Question: I am making a game (see my previous threads) and have encountered a lot of problems on the way. All I know is that he code compiles, runs, but nothing appears in the window, it's just grey. At Andrew Thompson's suggestion, I am posting the entire compilable version here. Sorry for the length but it is ALL the code in the program. And a lot of things will probably not make sense (unused ActionPerformed to name one), partially because I implemented code in the event that I would need it but mostly because I have never done this before.
Also, so far I have no multithreading, because once again, I am new to this, so ideally I would like to keep it that way, if only for the sake of my sanity.
EDIT: Forgot to mention I have 4 PNGs in there representing the 4 different objects that appear. My code is flexible enough for you to supply your own. Here is the image I am using for ships  just make copies, put them the source file and name them "Enemy-ship" "ship2" "Ebullet" and "PBullet"
'''
import java.awt.event.ActionEvent;
import java.awt.event.ActionListener;
import javax.swing.Timer;
import javax.swing.JFrame;
public class GameController extends JFrame implements ActionListener {
/**
*
*/
private static final long serialVersionUID = -3599196025204169130L;
private static GameView window;
private static Timer time;
public GameController()
{
setTitle("Space Shooter");
setDefaultCloseOperation(JFrame.EXIT_ON_CLOSE);
setSize(800, 600);
//window = new GameView(800,600);
//window.setVisible(true);
//
}
//TODO spawn
/*public static void main(String args[])
{
//GameController c = new GameController();
window = new GameView(800,600);
window.setVisible(true);
time = new Timer(40, this);
time.schedule( new TimerTask(){
public void run(){GameState.update();
window.paintComponents(null);}
},0, 40);
}*/
public void display() {
add(new GameView(800,600));
pack();
setMinimumSize(getSize());// enforces the minimum size of both frame and component
setVisible(true);
}
public static void main(String[] args) {
GameController main = new GameController();
main.display();
time = new Timer(40, main);
}
@Override
public void actionPerformed(ActionEvent e) {
if(e instanceof EndEvent)//TODO fix this
{
}
else
{
repaint();
}
}
}
package Game;
import java.awt.*;
import java.awt.event.ActionEvent;
import java.awt.event.ActionListener;
import javax.swing.*;
public class GameView extends JComponent implements ActionListener{
/**
*
*/
private static final long serialVersionUID = -2869672245901003704L;
private static final Graphics Graphics = null;
private boolean liveGame;//used so that buttons cannot be clicked after game is complete
private GameState gs;
private Player p;
private int w, h;
public GameView(int width, int height)
{
liveGame = true;
gs = new GameState();
GameState.init(width, height);
p = new Player(width/2,(height*7)/8);
this.setBackground(Color.BLACK);
paintComponents(Graphics);
w = width;
h = height;
}
@Override
public Dimension getMinimumSize() {
return new Dimension(w, h);
}
@Override
public Dimension getPreferredSize() {
return new Dimension(w, h);
}
@Override
public void paintComponent(Graphics g) {
int margin = 10;
Dimension dim = getSize();
super.paintComponent(g);
g.setColor(Color.black);
GameState.update();
for(Bullet j : GameState.getEnBullets()){
g.drawImage(j.getImage(),j.getX(), j.getY(), null);}
for(Enemy j : GameState.getEnemies()){
g.drawImage(j.getImage(),j.getX(), j.getY(), null);}
for(Bullet j : GameState.getPlayBullets()){
g.drawImage(j.getImage(),j.getX(), j.getY(), null);}
g.fillRect(margin, margin, dim.width - margin * 2, dim.height - margin * 2);
}
public void paintComponents (Graphics g)
{
for(Bullet j : GameState.getEnBullets()){
g.drawImage(j.getImage(),j.getX(), j.getY(), null);}
for(Enemy j : GameState.getEnemies()){
g.drawImage(j.getImage(),j.getX(), j.getY(), null);}
for(Bullet j : GameState.getPlayBullets()){
g.drawImage(j.getImage(),j.getX(), j.getY(), null);}
this.paint(g);
}
public void refreshImage()
{
this.removeAll();
paintComponents(Graphics);
}
public void actionPerformed(ActionEvent e) {
}
}
package Game;
import java.awt.event.ActionEvent;
import java.util.ArrayList;
import javax.swing.JFrame;
public class GameState {
private static ArrayList<Bullet> playBullets;
public static ArrayList<Bullet> getPlayBullets() {
return playBullets;
}
public static ArrayList<Bullet> getEnBullets() {
return enBullets;
}
public static ArrayList<Enemy> getEnemies() {
return enemies;
}
public static Player getP() {
return p;
}
private static ArrayList<Bullet> enBullets;
private static ArrayList<Enemy> enemies;
private static int X, Y;//for limit of screen so nothing can go outside of screen
private static Player p;
private static int score;
public GameState(){
}
public static void init(int x, int y)
{
playBullets = new ArrayList<Bullet>();
enBullets = new ArrayList<Bullet>();
enemies = new ArrayList<Enemy>();
X=x;
Y=y;
p = null;
score =0;
}
public static int xLimit(){return X;}
public static int yLimit(){return Y;}
public static int getScore(){return score;}
public static void add (Location e)
{
if(e instanceof Bullet)
{
if(((Bullet) e).getOwner() instanceof Enemy){
enBullets.add((Bullet) e);
}
else
playBullets.add((Bullet) e);
}
else if(e instanceof Enemy){enemies.add((Enemy)e);}
else
p=(Player)e;
}
public static void spawn()
{
Enemy e = new Enemy(((int)(Math.random()*(X-56))+28), 0, 1);
}
public static void playerCD()//detects if player has collided with anything, removes whatever collided with it, and causes the player to take damage
{
if(enemies.size()>0){
for(int i =0; i < enemies.size(); i++)
{
if (p.getLocation().intersects(enemies.get(i).getLocation()))
{
p.takeDamage(enemies.get(i).getDamage());
enemies.get(i).takeDamage(p.getDamage());
}
}
if(enBullets.size()>0)
for(int i =0; i < enBullets.size(); i++)
{
if (p.getLocation().intersects(enBullets.get(i).getLocation()))
{
p.takeDamage(enBullets.get(i).getDamage());
enBullets.remove(i);
i--;
}
}
}
}
public static void enemyCD()
{
for(int i =0; i < enemies.size(); i++)
{
for(int n =0; n < playBullets.size(); n++)
{
if (playBullets.get(n).getLocation().intersects(enemies.get(i).getLocation()))
{
enemies.get(i).takeDamage(playBullets.get(i).getDamage());
playBullets.remove(n);
n--;
score+=50;
}
}
}
}
public static void checkForDead()//clears away dead and things gone offscreen
{
for(int i =0; i < enemies.size(); i++)
{
if(enemies.get(i).getY()>Y)
{
enemies.remove(i);
i--;
}
}
for(int i =0; i < enBullets.size(); i++)
{
if(enBullets.get(i).getY()>Y)
{
enBullets.remove(i);
i--;
}
}
for(int i =0; i < enemies.size(); i++)
{
if(enemies.get(i).getHealth()>0)
{
enemies.remove(i);
i--;
score+=200;
}
}
if(p.getHealth()<=0)
{
ActionEvent e = new EndEvent(null, 0, "end");
}
}
public static void update()
{
move();
playerCD();
enemyCD();
checkForDead();
}
public static void move()
{
p.move();
for(int i =0; i < enemies.size(); i++){enemies.get(i).move();}
for(int i =0; i < enBullets.size(); i++){enBullets.get(i).move();}
for(int i =0; i < playBullets.size(); i++){playBullets.get(i).move();}
}
}
package Game;
import java.awt.Rectangle;
import java.awt.event.ActionListener;
public abstract class Fights extends Location implements ActionListener {
public Fights(Rectangle location) {
super(location);
// TODO Auto-generated constructor stub
}
public Fights(){}
protected int health;
protected int maxHealth;//in the event that I want to have healing items
protected int shotCooldown;//in milliseconds
protected int shotDmg;
protected long currentCool; //cooldown tracker, represents time that shot will be cooled down by (System time @ last shot + shotCooldown
protected int xVel, yVel;
public abstract boolean shoot();
public abstract int takeDamage(int damage);//returns remaining health
protected boolean shoots;//determines whether thing can shoot. possible implementation in some enemy class
public boolean move;
public int getHealth(){return health;}
public abstract boolean move();
public int getDamage(){return shotDmg;}
public boolean isDead()
{
return health<=0;
}
}
package Game;
import java.awt.Image;
import java.awt.Rectangle;
import java.awt.image.BufferedImage;
public class Location {
protected Rectangle loc;
protected Image image;
public Location(){};
public Location (Rectangle location)
{
loc = location;
}
public Rectangle getLocation()
{
return loc;
}
public void setLocation(Rectangle l)
{
loc = l;
}
public void updateLocation(int x, int y)
{
loc.setLocation(x, y);
}
public Image getImage()
{
return image;
}
public int getX()
{
return (int)loc.getX();
}
public int getY()
{
return (int)loc.getY();
}
}
package Game;
import java.awt.event.ActionEvent;
import java.awt.event.KeyEvent;
import java.awt.event.KeyListener;
import java.awt.Rectangle;
import java.io.File;
import java.io.IOException;
import javax.imageio.ImageIO;
public class Player extends Fights implements KeyListener{
int speed = 4;
public Player(Rectangle location) {
super(location);
GameState.add(this);
image = null;
try{
image = ImageIO.read(new File("ship2.png"));
}catch(IOException e){}
}
public Player(int x, int y) {
maxHealth = 1;
health = maxHealth;
image = null;
try{
image = ImageIO.read(new File("ship2.png"));
}catch(IOException e){}
this.setLocation(new Rectangle(x, y, image.getWidth(null), image.getHeight(null)));
GameState.add(this);
}
public void resetVelocity()
{
xVel = 0;
yVel = 0;
}
@Override
public boolean shoot() {
if(currentCool - System.currentTimeMillis() >0){return false;}
else
{
new Bullet(this);
currentCool = System.currentTimeMillis() + shotCooldown;
}//spawns bullet in the center and slightly in front of player
return true;
}
@Override
public int takeDamage(int damage) {
return health-=damage;
}
@Override
public void actionPerformed(ActionEvent e) {
// TODO Auto-generated method stub
}
@Override
public boolean move() {//moves in a direction only if it won't exceed screen boundary, boolean just in case i need it later
int newX = this.getX(), newY=this.getY();
if((xVel+ this.getX()+this.getLocation().width)<GameState.xLimit()&& this.getX()+xVel>=0)
{
newX +=xVel;
}
if((yVel+ this.getY()+this.getLocation().height)<GameState.yLimit()&& this.getY()+yVel>=0)
{
newY +=yVel;
}
this.updateLocation(newX, newY);
this.resetVelocity();
return true;
}
@Override
public void keyPressed(KeyEvent arg0) {
if (arg0.getKeyCode()== KeyEvent.VK_LEFT)
{
xVel -= speed;
}
if (arg0.getKeyCode()== KeyEvent.VK_RIGHT)
{
xVel += speed;
}
if (arg0.getKeyCode()== KeyEvent.VK_UP)
{
yVel -= speed;
}
if (arg0.getKeyCode()== KeyEvent.VK_DOWN)
{
yVel += speed;
}
if(arg0.getKeyCode()==KeyEvent.VK_SPACE)
{
this.shoot();
}
}
@Override
public void keyReleased(KeyEvent arg0) {
// TODO Auto-generated method stub
}
@Override
public void keyTyped(KeyEvent arg0) {
// TODO Auto-generated method stub
}
}
package Game;
import java.awt.Rectangle;
import java.awt.event.ActionEvent;
import java.io.File;
import java.io.IOException;
import javax.imageio.ImageIO;
public class Enemy extends Fights {
public Enemy(Rectangle location) {
super(location);
GameState.add(this);
image = null;
try{
image = ImageIO.read(new File("Enemy-Ship.png"));
}catch(IOException e){}
}
public Enemy(int x, int y, int d) {
image = null;
try{
image = ImageIO.read(new File("Enemy-Ship.png"));
}catch(IOException e){}
this.setLocation(new Rectangle(x, y, image.getWidth(null), image.getHeight(null)));
GameState.add(this);
shotCooldown =(int)(Math.random()*2000);
xVel = (int)((Math.pow(-1, (int)(Math.random())))*((int)(Math.random()*6))+2);
yVel = (int)(Math.random()*3+1);
shotDmg =d;
}
public void actionPerformed(ActionEvent arg0) {
// TODO Auto-generated method stub
}
@Override
public boolean shoot() {
if(currentCool - System.currentTimeMillis() >0){return false;}
else
{
new Bullet(this);
currentCool = System.currentTimeMillis() + shotCooldown;
}//spawns bullet in the center and slightly in front of player
return true;
}
@Override
public int takeDamage(int damage)//returns remaining health
{
health = health-damage;
return health;
}
@Override
public boolean move() {
int newX = this.getX(), newY=this.getY();
if((xVel+ this.getX()+this.getLocation().width)<GameState.xLimit()&& this.getX()+xVel>=0)
{
xVel=-xVel;
newX +=xVel;
}
if(this.getY()+yVel>=0)
{
newY +=yVel;
}
this.updateLocation(newX, newY);
return true;
}
}
package Game;
import java.awt.Rectangle;
import java.io.File;
import java.io.IOException;
import javax.imageio.ImageIO;
public class Bullet extends Location{
private Fights bulletOwner;
private int damage;
private int velocity;
public Bullet(Fights owner)//eventually change to singleton pattern for efficiency
{
bulletOwner = owner;
damage = owner.getDamage();
image = null;
if(owner instanceof Enemy)
{
try{
image = ImageIO.read(new File("Ebullet.png"));
}catch(IOException e){}
this.setLocation(new Rectangle(owner.getX(), owner.getY()+((int)(owner.getLocation().getHeight()/2)), image.getWidth(null), image.getHeight(null)));
velocity = 5;
}
else
{
try{
image = ImageIO.read(new File("Pbullet.png"));
}catch(IOException e){}
this.setLocation(new Rectangle(owner.getX(), owner.getY()-((int)(owner.getLocation().getHeight()/2)), image.getWidth(null), image.getHeight(null)));
velocity = -15;
}
GameState.add(this);
}
public Fights getOwner(){return bulletOwner;}
public int getDamage(){return damage;}
public int getVelocity(){return velocity;}
public boolean move()
{
this.updateLocation(this.getX(), this.getY()+velocity);
return true;
}
}
'''
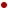
Answer: Ok, so I think I have figured most of it out.
You have a couple problems.
First, you should only see a grey screen with a black rectangle in the middle since you have nothing in your Bullet and Enemy Arrays. This is what I got when I ran your code (after removing references to endEvent cuz it couldn't find it). So to fix this, just give it something to draw
The second problem is apparent once you give it something to draw. I manually put in a line of code to draw the Player, for which I used one of my own pngs. When you do this it will fail to compile with a null pointer exception. The reason is because in your GameView class, you have your Graphics object called "graphics" set to null, but then you proceed to call paintComponents(graphics). As mentioned before, this only compiled before because you never actually drew anything. To fix this, you can just remove
'''
public void paintComponents (Graphics g)
{
for(Bullet j : GameState.getEnBullets()){
g.drawImage(j.getImage(),j.getX(), j.getY(), null);}
for(Enemy j : GameState.getEnemies()){
g.drawImage(j.getImage(),j.getX(), j.getY(), null);}
for(Bullet j : GameState.getPlayBullets()){
g.drawImage(j.getImage(),j.getX(), j.getY(), null);}
this.paint(g);
}
'''
and let the overridden paintComponent(Graphics g) method above it do all the work. Additionally, instead of the paintComponents(graphics) calls, use repaint(). Also you can get rid of the first call to paintComponents(graphics) in the constructor as it will paint the first time by default. If you really want to use your own method then you have to create a Graphics object and pass that in.
Lastly, in the overridden paintComponents(Graphics g) method, you have the last line being to draw the giant black box. This will then cover up anything you've drawn before. So you should have that as the first line and draw everything else in order such that the thing you want to be on top should be drawn last. I was able to get my test image to show up with the following code for that class. I don't think I changed anything else.
'''
import java.awt.*;
import java.awt.event.ActionEvent;
import java.awt.event.ActionListener;
import javax.swing.*;
public class GameView extends JComponent implements ActionListener{
/**
*
*/
private static final long serialVersionUID = -2869672245901003704L;
private boolean liveGame;//used so that buttons cannot be clicked after game is complete
private GameState gs;
private Player p;
private int w, h;
public GameView(int width, int height)
{
liveGame = true;
gs = new GameState();
GameState.init(width, height);
p = new Player(width/2,(height*7)/8);
this.setBackground(Color.BLACK);
w = width;
h = height;
}
@Override
public Dimension getMinimumSize() {
return new Dimension(w, h);
}
@Override
public Dimension getPreferredSize() {
return new Dimension(w, h);
}
@Override
public void paintComponent(Graphics g) {
int margin = 10;
Dimension dim = getSize();
super.paintComponent(g);
g.setColor(Color.black);
GameState.update();
g.fillRect(margin, margin, dim.width - margin * 2, dim.height - margin * 2);
for(Bullet j : GameState.getEnBullets()){
g.drawImage(j.getImage(),j.getX(), j.getY(), null);}
for(Enemy j : GameState.getEnemies()){
g.drawImage(j.getImage(),j.getX(), j.getY(), null);}
for(Bullet j : GameState.getPlayBullets()){
g.drawImage(j.getImage(),j.getX(), j.getY(), null);}
g.drawImage(p.getImage(),p.getX(),p.getY(),null);
}
public void refreshImage()
{
this.removeAll();
repaint();
}
public void actionPerformed(ActionEvent e) {
}
}
'''
The other thing is in some of your other classes you have @Override over the actionPerformed method. My IDE doesn't like that, although it does compile. It says "@Override is not allowed when implementing interface methods."
Hopefully this works for you.